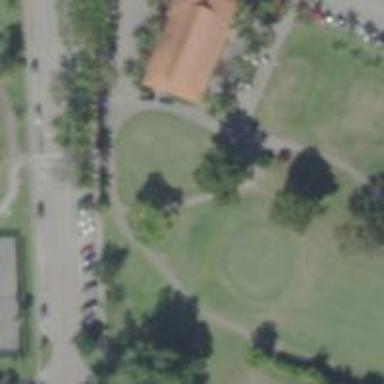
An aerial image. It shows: Golf tee.